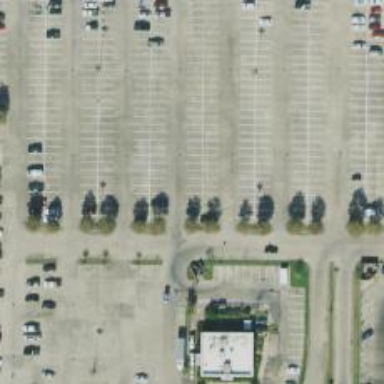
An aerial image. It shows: Parking space.